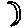
Label: moon